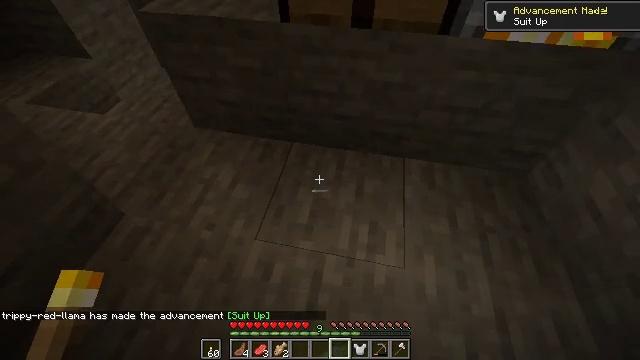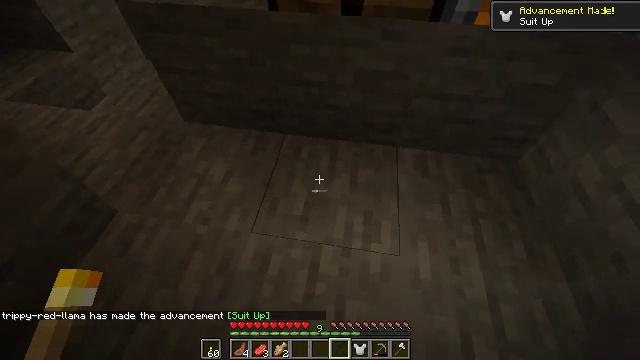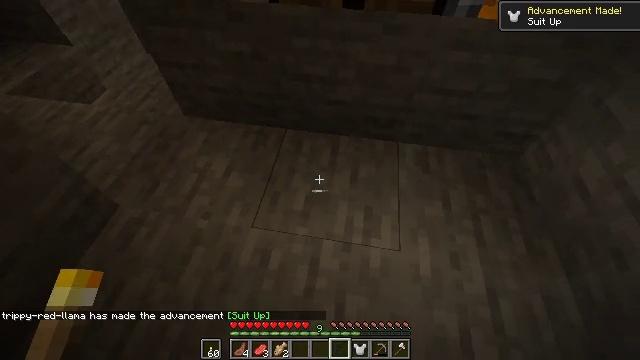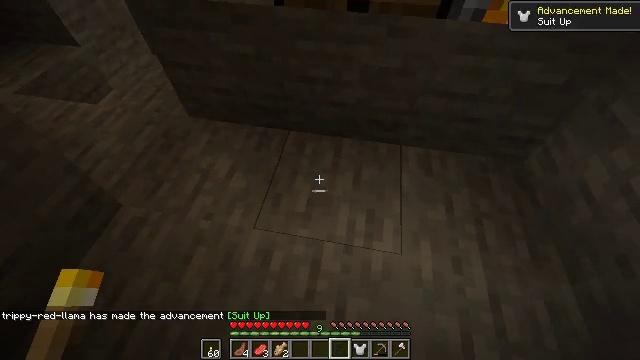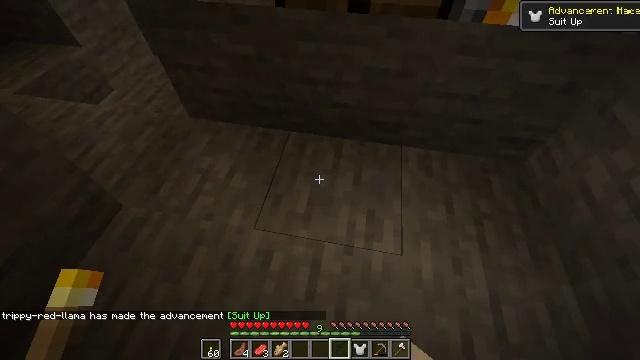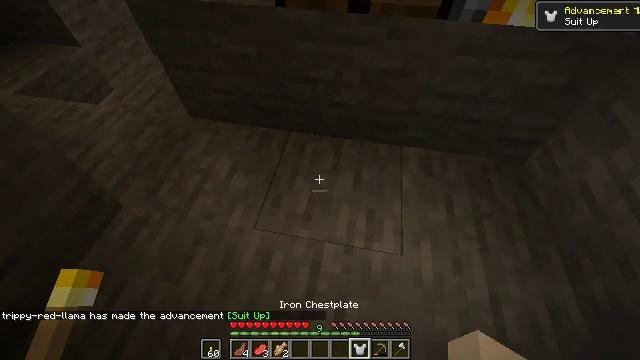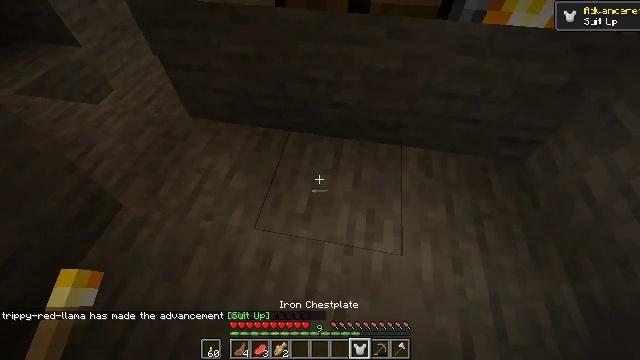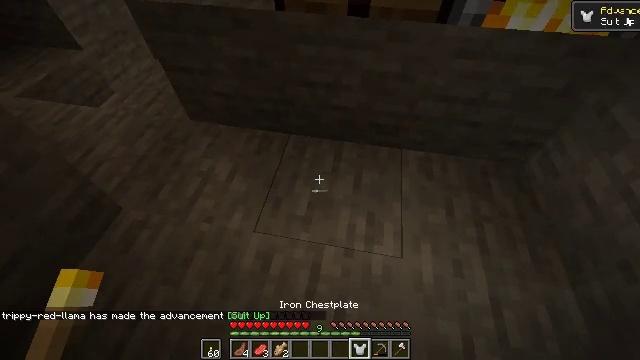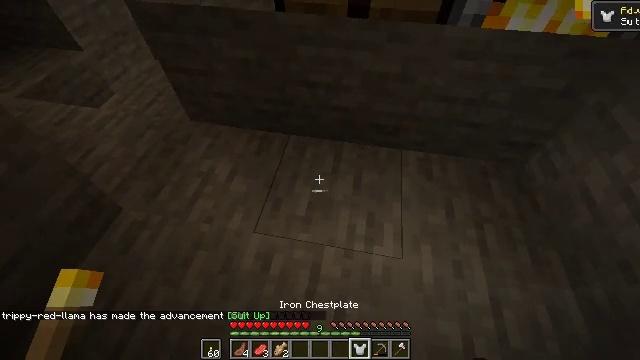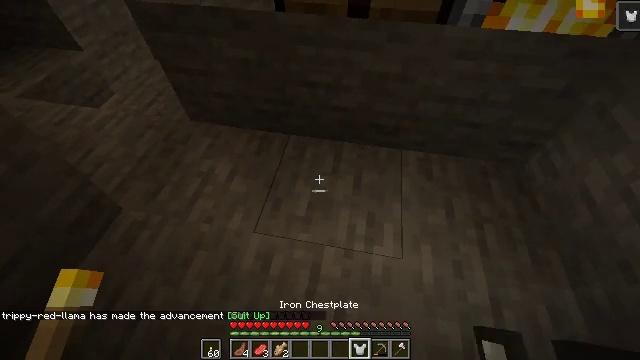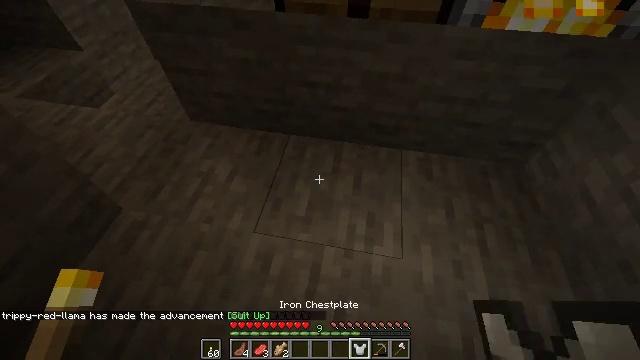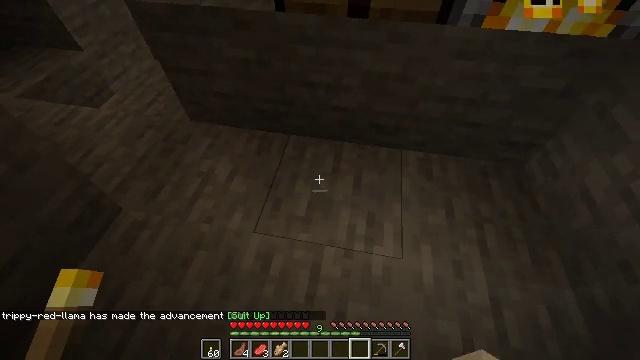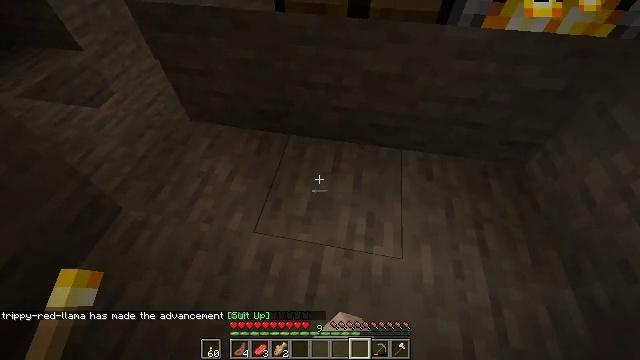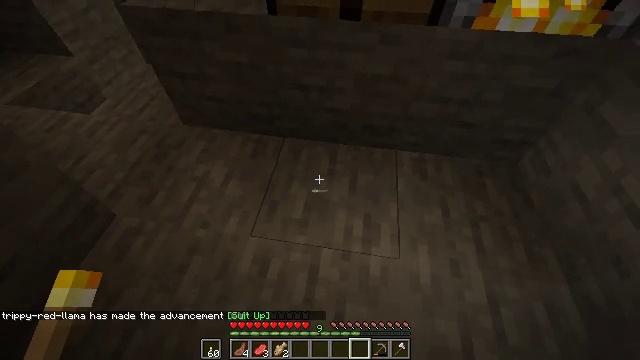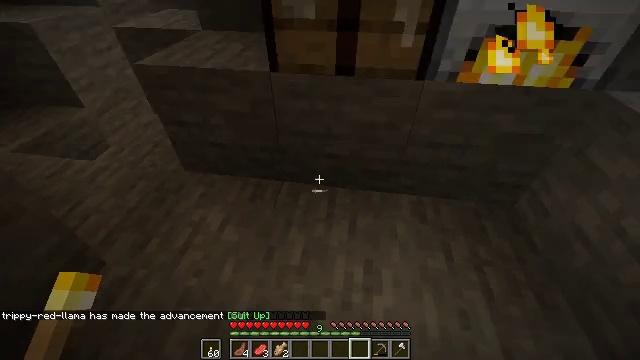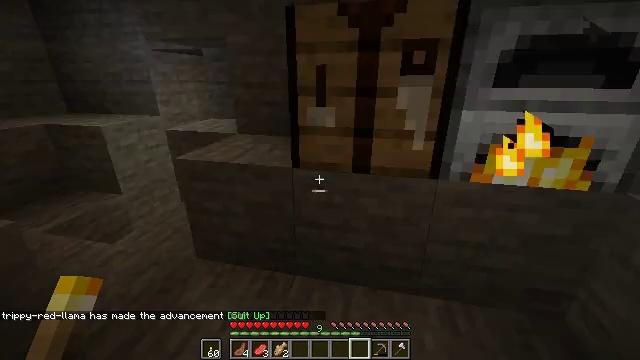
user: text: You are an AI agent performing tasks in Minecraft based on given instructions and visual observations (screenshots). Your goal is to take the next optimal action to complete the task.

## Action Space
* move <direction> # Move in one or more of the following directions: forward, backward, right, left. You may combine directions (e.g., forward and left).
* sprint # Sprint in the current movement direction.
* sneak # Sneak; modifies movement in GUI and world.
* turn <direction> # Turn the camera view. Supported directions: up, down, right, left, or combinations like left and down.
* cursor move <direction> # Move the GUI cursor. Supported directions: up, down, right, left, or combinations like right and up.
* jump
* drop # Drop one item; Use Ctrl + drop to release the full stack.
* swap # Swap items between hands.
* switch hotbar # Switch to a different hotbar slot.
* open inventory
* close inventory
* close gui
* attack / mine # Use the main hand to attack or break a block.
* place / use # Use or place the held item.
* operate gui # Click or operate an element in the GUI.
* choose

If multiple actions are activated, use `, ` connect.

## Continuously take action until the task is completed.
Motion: motion action
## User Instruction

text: Craft a cooked salmon using a furnace.
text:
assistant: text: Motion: turn right and down, use / place
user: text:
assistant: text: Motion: turn down
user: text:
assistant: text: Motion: no_op
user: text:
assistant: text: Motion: no_op
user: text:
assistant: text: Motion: no_op
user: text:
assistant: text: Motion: no_op
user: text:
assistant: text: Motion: no_op
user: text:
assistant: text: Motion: no_op
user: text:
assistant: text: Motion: no_op
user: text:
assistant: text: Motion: no_op
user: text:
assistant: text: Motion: use / place
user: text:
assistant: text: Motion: use / place
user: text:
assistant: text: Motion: turn right, use / place
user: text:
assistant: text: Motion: turn up
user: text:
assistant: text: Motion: turn left and up
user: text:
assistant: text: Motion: turn left and up
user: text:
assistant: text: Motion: turn up
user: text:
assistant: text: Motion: no_op
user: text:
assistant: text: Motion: no_op
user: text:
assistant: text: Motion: no_op
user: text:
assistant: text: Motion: no_op
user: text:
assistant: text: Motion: move forward and move left
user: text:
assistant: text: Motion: move forward and move left
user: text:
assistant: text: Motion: move forward and move left
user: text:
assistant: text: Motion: move forward and move left, turn right
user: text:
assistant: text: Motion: move forward and move left, turn right
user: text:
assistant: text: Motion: turn right
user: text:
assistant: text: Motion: turn right
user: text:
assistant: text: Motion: no_op
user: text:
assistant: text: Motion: no_op